Field crop: tomato
Growth stage: 1
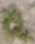
Species: portulaca